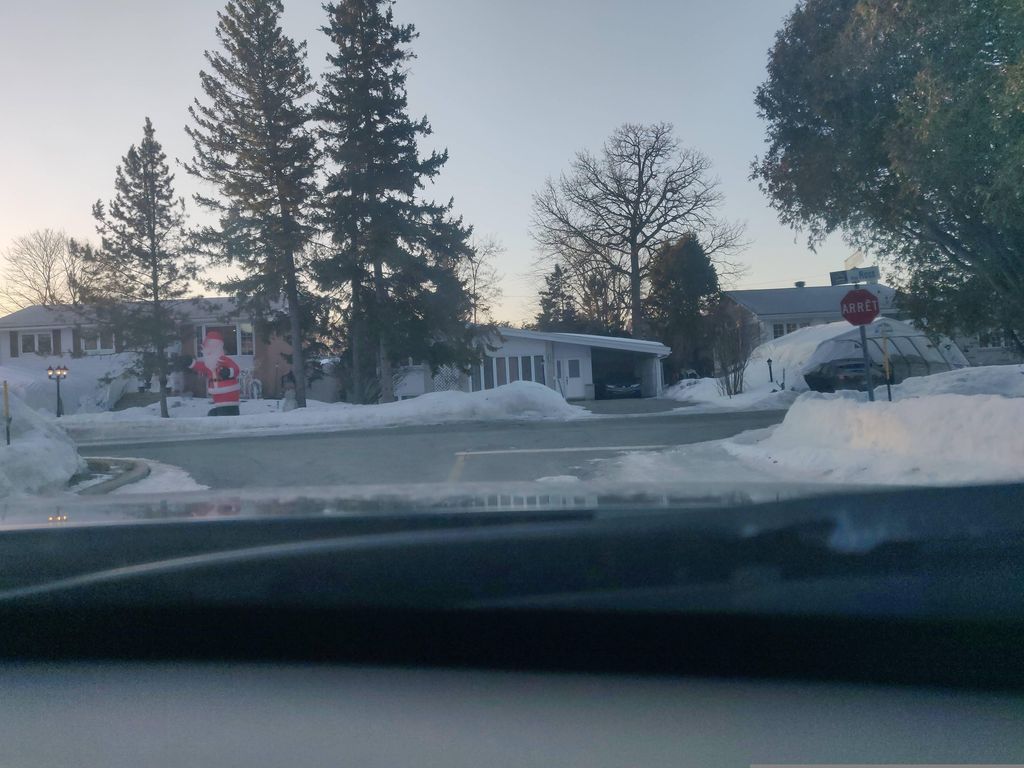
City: montreal